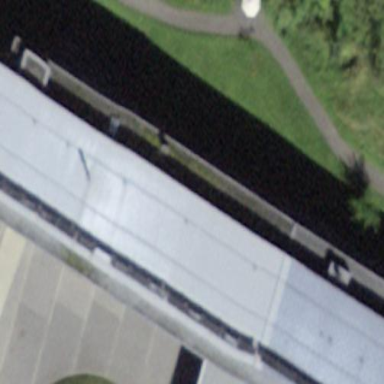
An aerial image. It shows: Building.